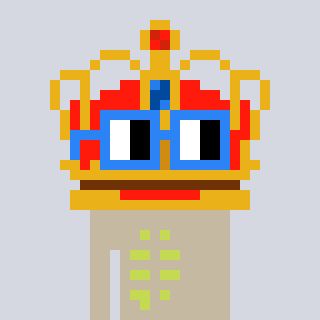
a pixel art character with square blue glasses, a crown-shaped head and a bege-colored body on a cool background